Aerial crown-view tile of a tropical tree (Barro Colorado Island, Panama), acquired 20240716:
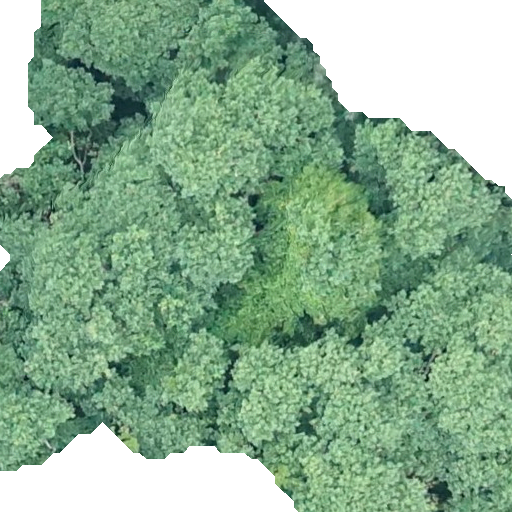
Species: Hieronyma alchorneoides
GBIF accepted scientific name: Hieronyma alchorneoides
Crown area: 408.95 m²